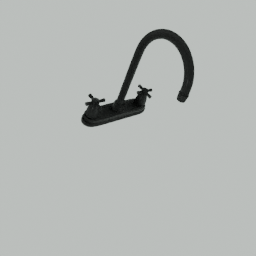
Label: appliances